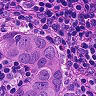
Metastatic tissue present: yes